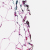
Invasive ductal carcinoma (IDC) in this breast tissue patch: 0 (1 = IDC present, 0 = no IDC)